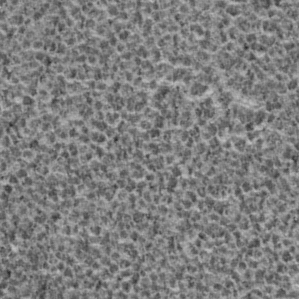
Label: frost